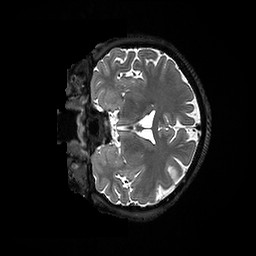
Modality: T2w
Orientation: coronal
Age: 26
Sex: female
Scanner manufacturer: ge
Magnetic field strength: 3 T
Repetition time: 3.202 s
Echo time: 0.0669 s